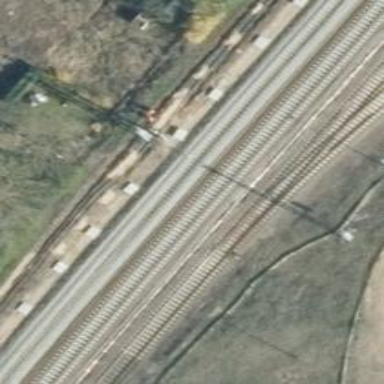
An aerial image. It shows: Railway switch.